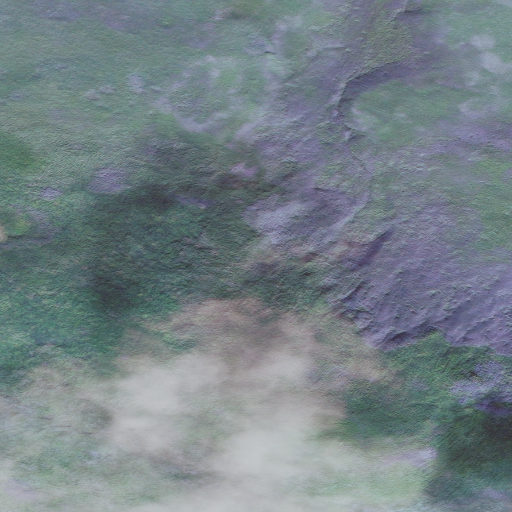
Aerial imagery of island in Alaska named Aiktak Island containing only unknown